A bearing vibration time series has been folded into this square grayscale image, one row per segment of consecutive samples. Diagnose the bearing from this image, choosing from: normal, inner_race, outer_race, ball.
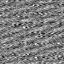
Answer: normal